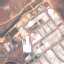
Land use / land cover class: Industrial